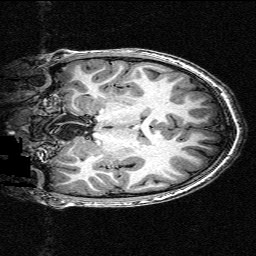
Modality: T1w
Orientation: coronal
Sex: male
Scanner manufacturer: siemens
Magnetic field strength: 3 T
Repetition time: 2.3 s
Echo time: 0.00336 s